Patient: sex F, age 38
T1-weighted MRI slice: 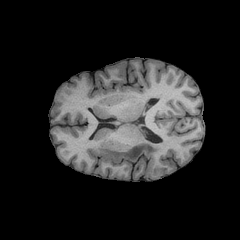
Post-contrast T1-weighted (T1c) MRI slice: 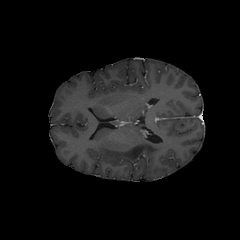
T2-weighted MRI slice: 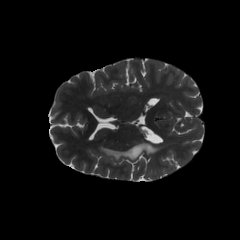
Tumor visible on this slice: yes
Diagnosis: Astrocytoma, IDH-mutant
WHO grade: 3